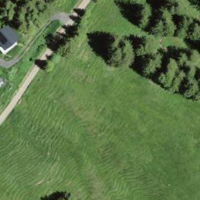
EUNIS habitat code: 26
Species observed at this site:
Eryngium alpinum
Astrantia major